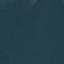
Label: Forest